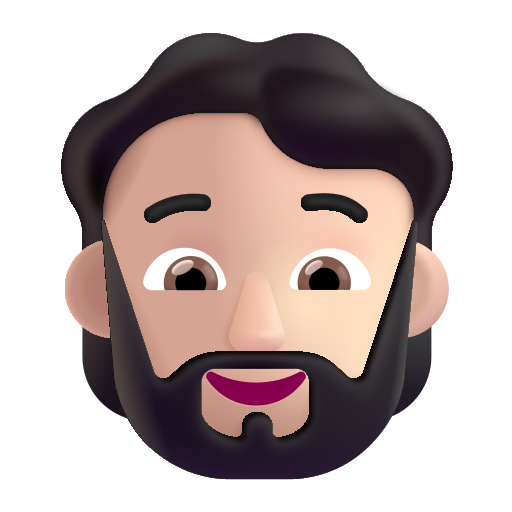
person beard color light